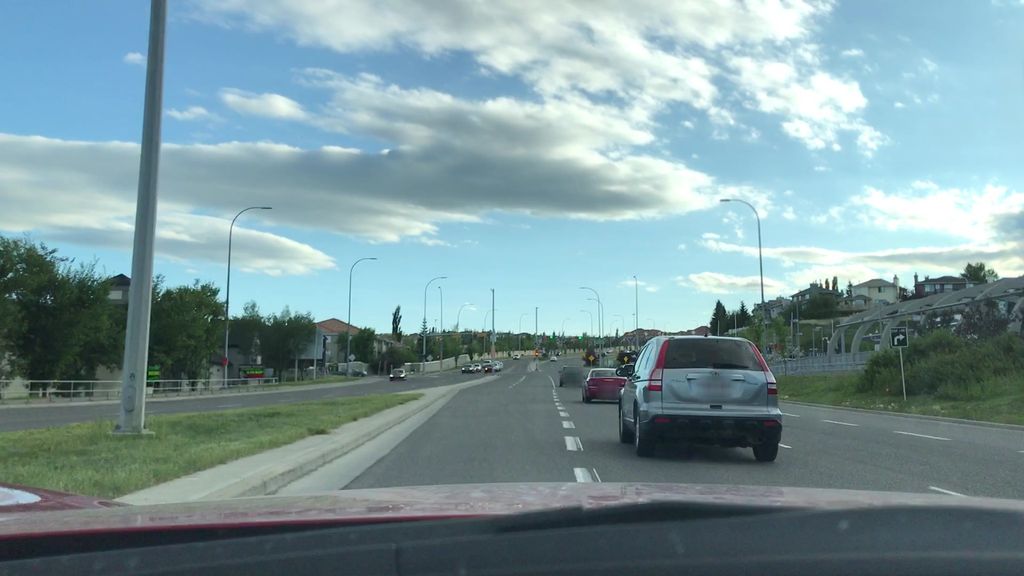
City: calgary